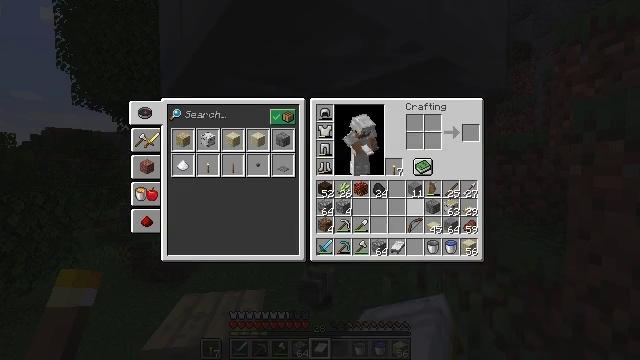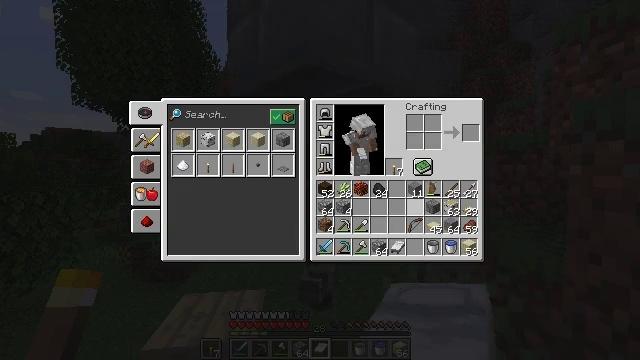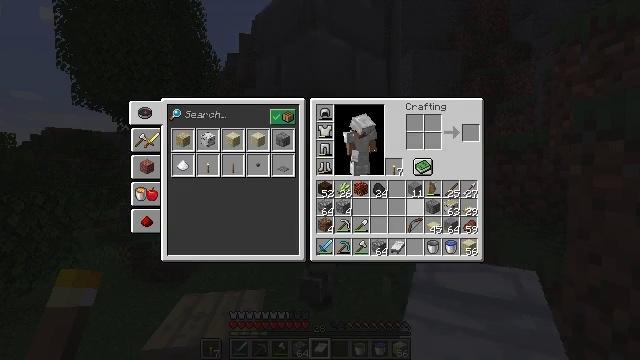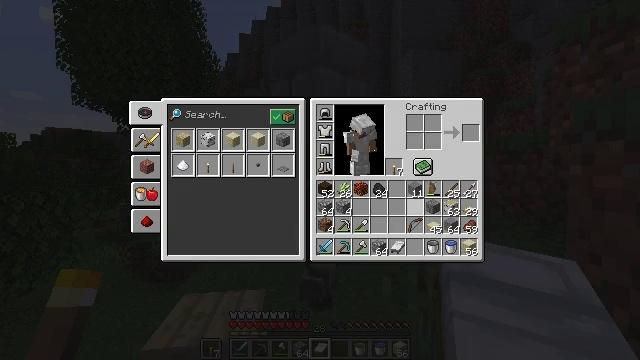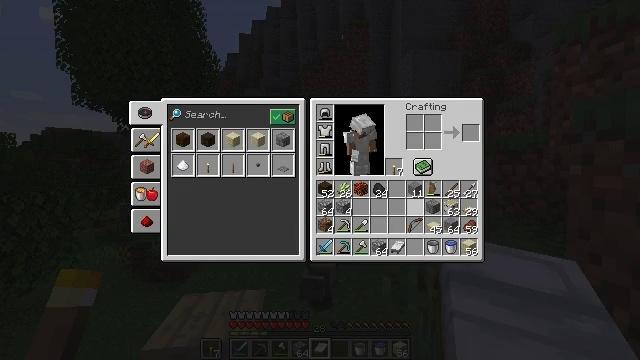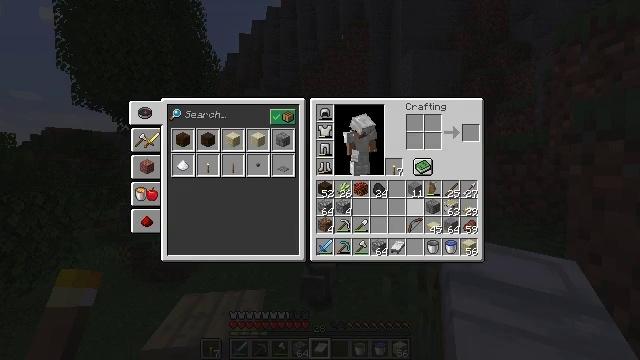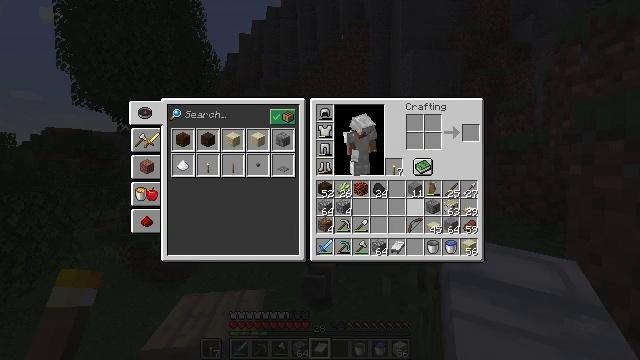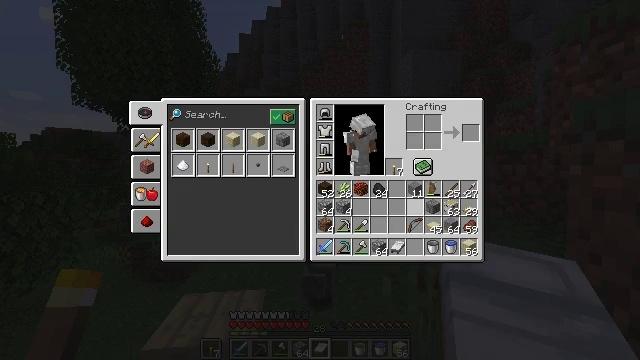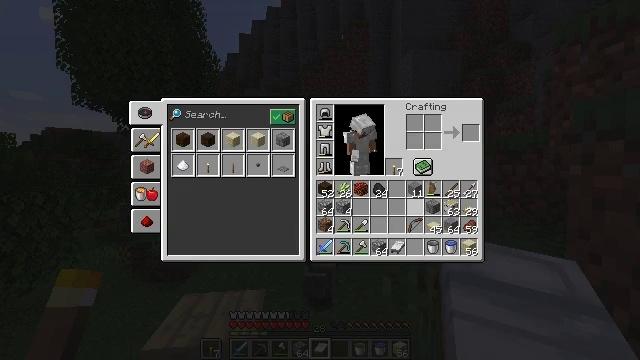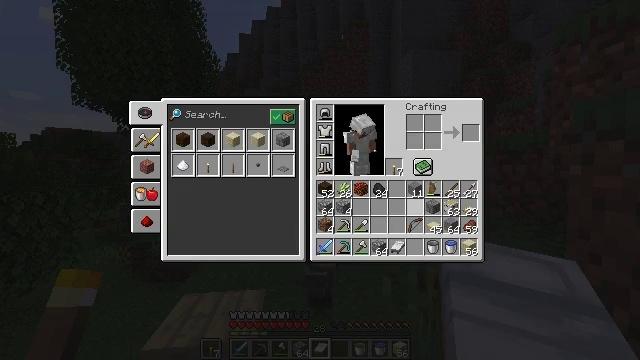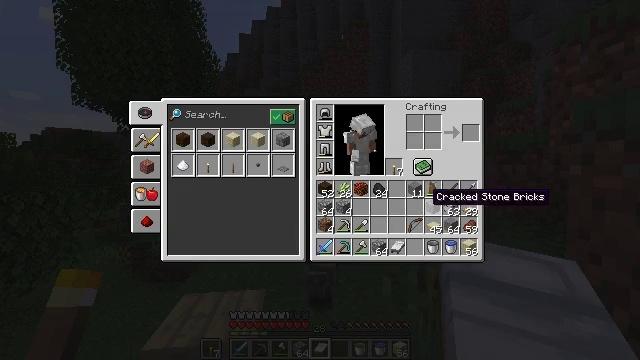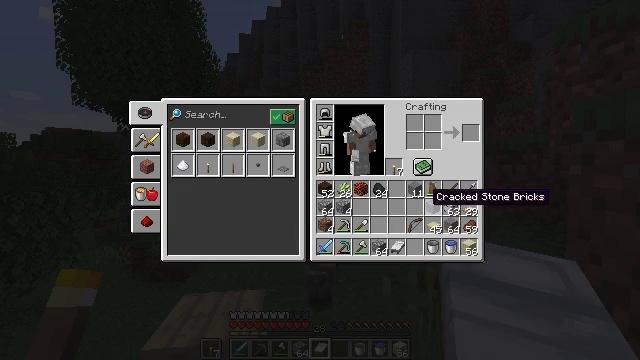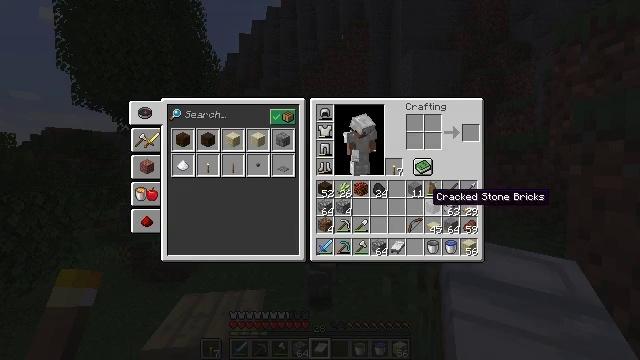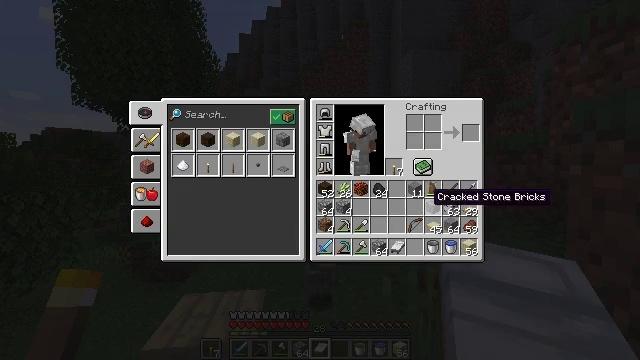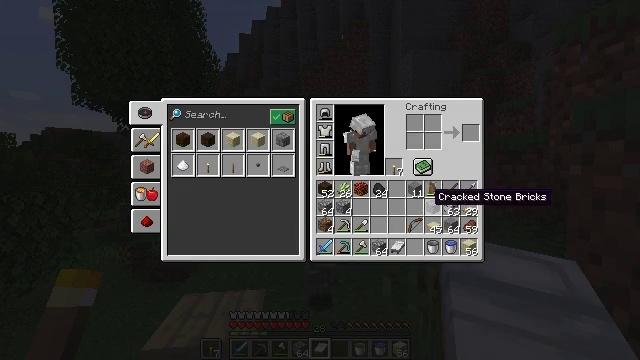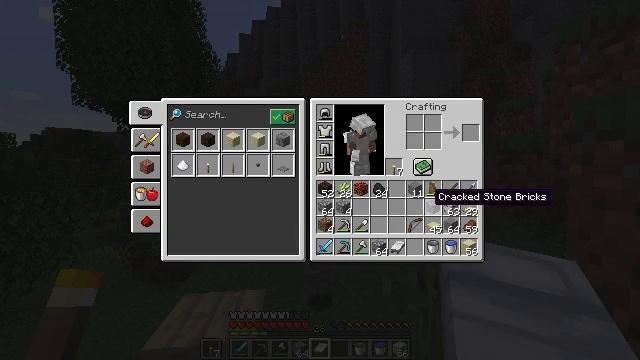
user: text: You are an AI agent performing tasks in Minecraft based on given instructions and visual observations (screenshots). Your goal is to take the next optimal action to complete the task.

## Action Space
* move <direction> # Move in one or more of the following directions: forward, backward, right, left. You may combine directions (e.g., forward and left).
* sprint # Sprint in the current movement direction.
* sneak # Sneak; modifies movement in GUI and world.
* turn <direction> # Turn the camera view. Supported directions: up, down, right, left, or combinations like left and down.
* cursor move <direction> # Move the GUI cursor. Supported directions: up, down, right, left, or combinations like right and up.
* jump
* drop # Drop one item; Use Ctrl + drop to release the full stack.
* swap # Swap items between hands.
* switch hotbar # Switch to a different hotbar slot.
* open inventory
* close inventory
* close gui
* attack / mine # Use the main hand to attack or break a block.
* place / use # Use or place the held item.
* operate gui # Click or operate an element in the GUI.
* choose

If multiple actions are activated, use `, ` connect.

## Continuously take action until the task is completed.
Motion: motion action
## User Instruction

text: Remove a cracked stone bricks from the inventory.
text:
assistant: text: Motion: no_op
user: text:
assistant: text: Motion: drop
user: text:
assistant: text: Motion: drop
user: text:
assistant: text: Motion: drop
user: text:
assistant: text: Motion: no_op
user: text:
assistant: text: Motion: no_op
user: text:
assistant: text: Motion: no_op
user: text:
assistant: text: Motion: no_op
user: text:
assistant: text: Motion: drop
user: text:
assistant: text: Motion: drop
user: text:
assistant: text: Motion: drop
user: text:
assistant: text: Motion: no_op
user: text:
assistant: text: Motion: no_op
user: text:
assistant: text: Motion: no_op
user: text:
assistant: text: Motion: no_op
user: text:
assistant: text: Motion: drop
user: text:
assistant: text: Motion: drop
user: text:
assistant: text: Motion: drop
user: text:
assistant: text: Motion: no_op
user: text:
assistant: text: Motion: no_op
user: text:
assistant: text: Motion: no_op